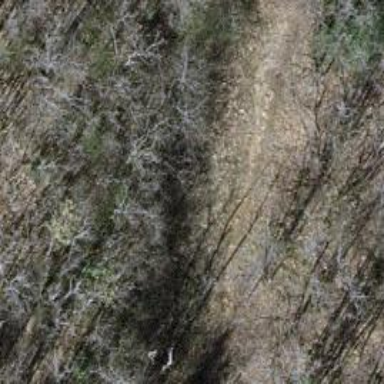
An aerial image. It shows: Path with excellent trail visibility on the ground.